Field crop: maize
Growth stage: 2
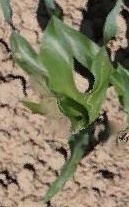
Species: maize